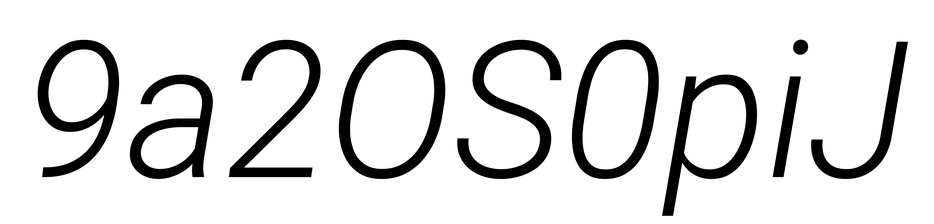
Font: Roboto-Italic_Light_Italic